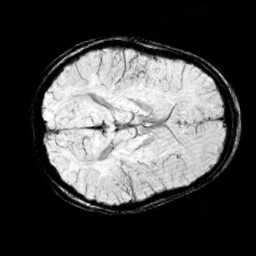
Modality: minIP
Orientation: axial
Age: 11
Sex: male
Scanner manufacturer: siemens
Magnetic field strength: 3 T
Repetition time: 0.027 s
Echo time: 0.02 s